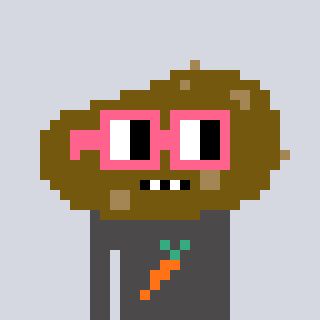
a pixel art character with square pink glasses, a potato-shaped head and a grayscale-colored body on a cool background